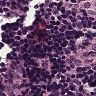
Metastatic tissue present: no